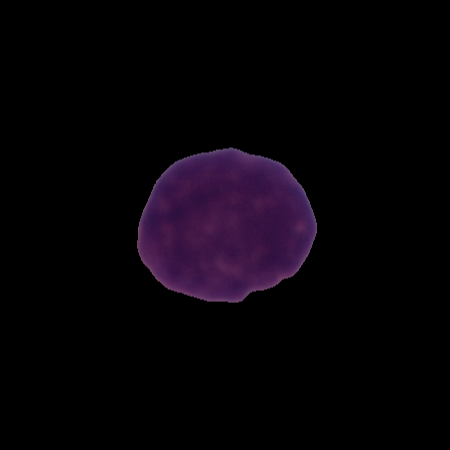
Label: healthy